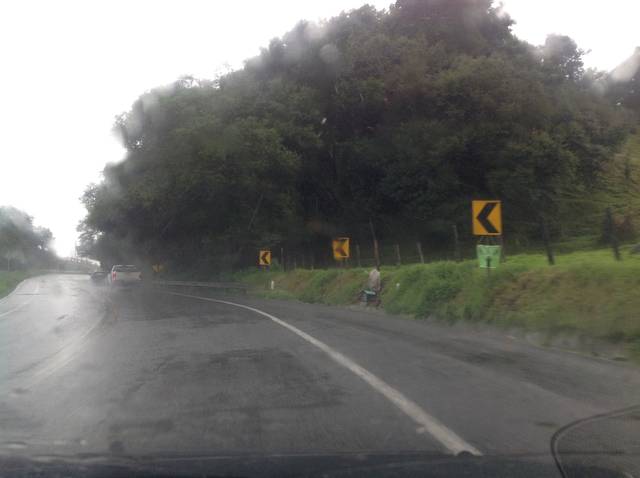
Region: Mexico
Coordinates: 19.588, -96.983